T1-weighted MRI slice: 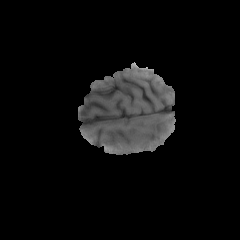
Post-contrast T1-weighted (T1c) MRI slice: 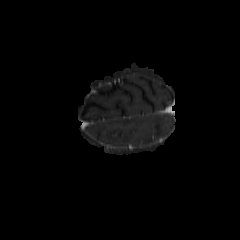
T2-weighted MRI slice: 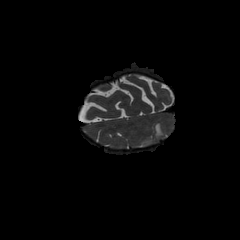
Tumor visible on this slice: yes